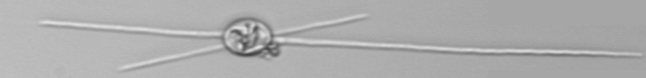
Label: Chaetoceros_danicus